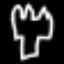
Label: fork